Field crop: maize
Growth stage: 1
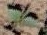
Species: datura